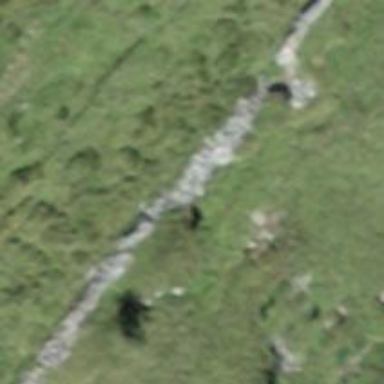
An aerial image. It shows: Dry stone wall barrier.